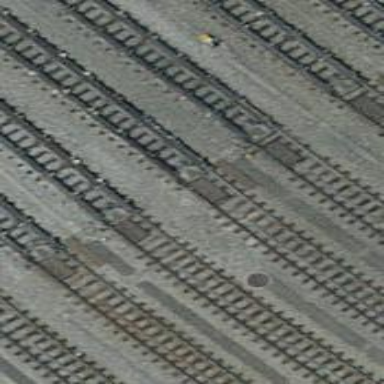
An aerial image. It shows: Railway yard with one track. The yard includes rail track with beam retarder.